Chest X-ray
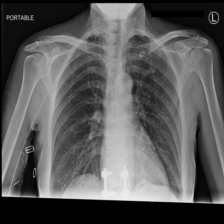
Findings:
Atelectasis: negative
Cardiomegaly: negative
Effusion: negative
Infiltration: negative
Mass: negative
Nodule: negative
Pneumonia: negative
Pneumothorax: negative
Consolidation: negative
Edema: negative
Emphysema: negative
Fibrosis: negative
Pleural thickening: negative
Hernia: negative